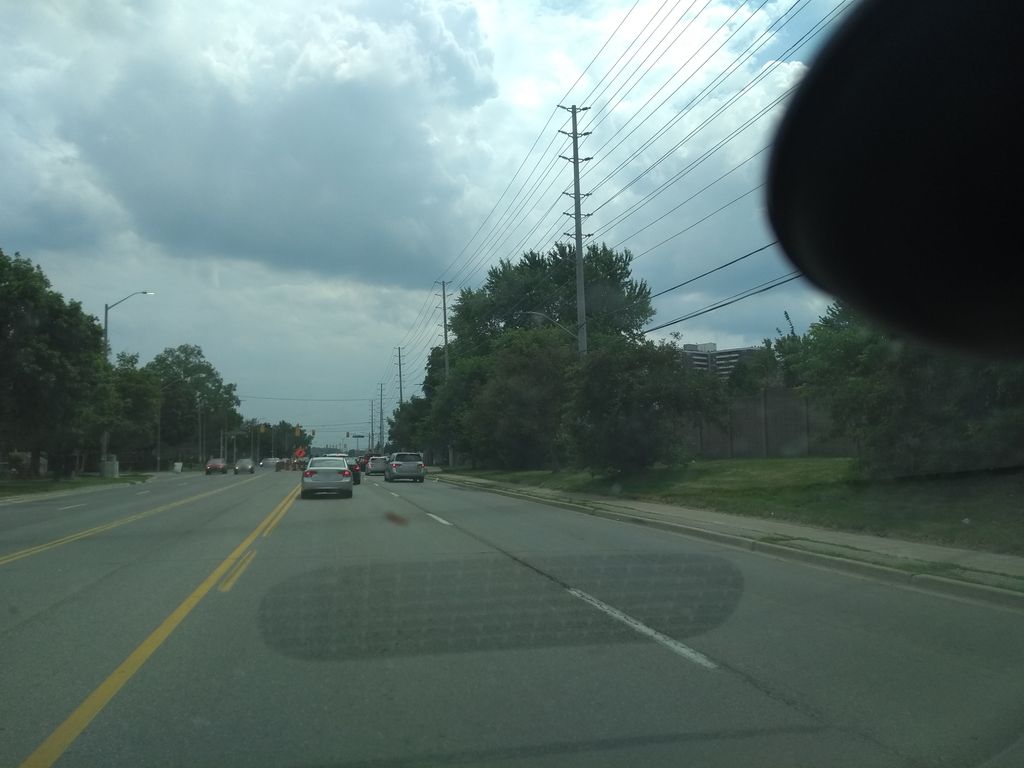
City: toronto